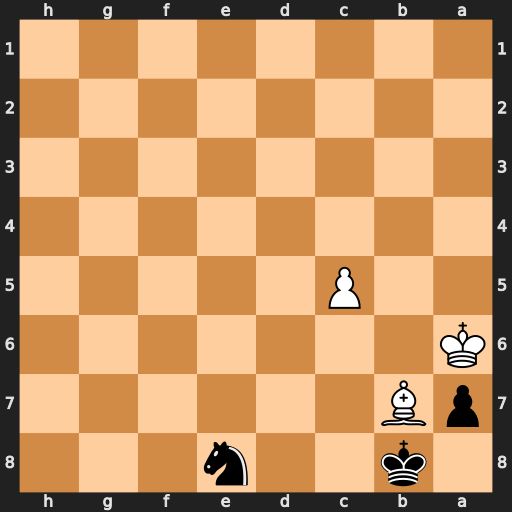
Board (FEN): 1k2n3/pB6/K7/2P5/8/8/8/8
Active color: b
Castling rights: -
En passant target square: -
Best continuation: Nc7+ Ka5 Kxb7